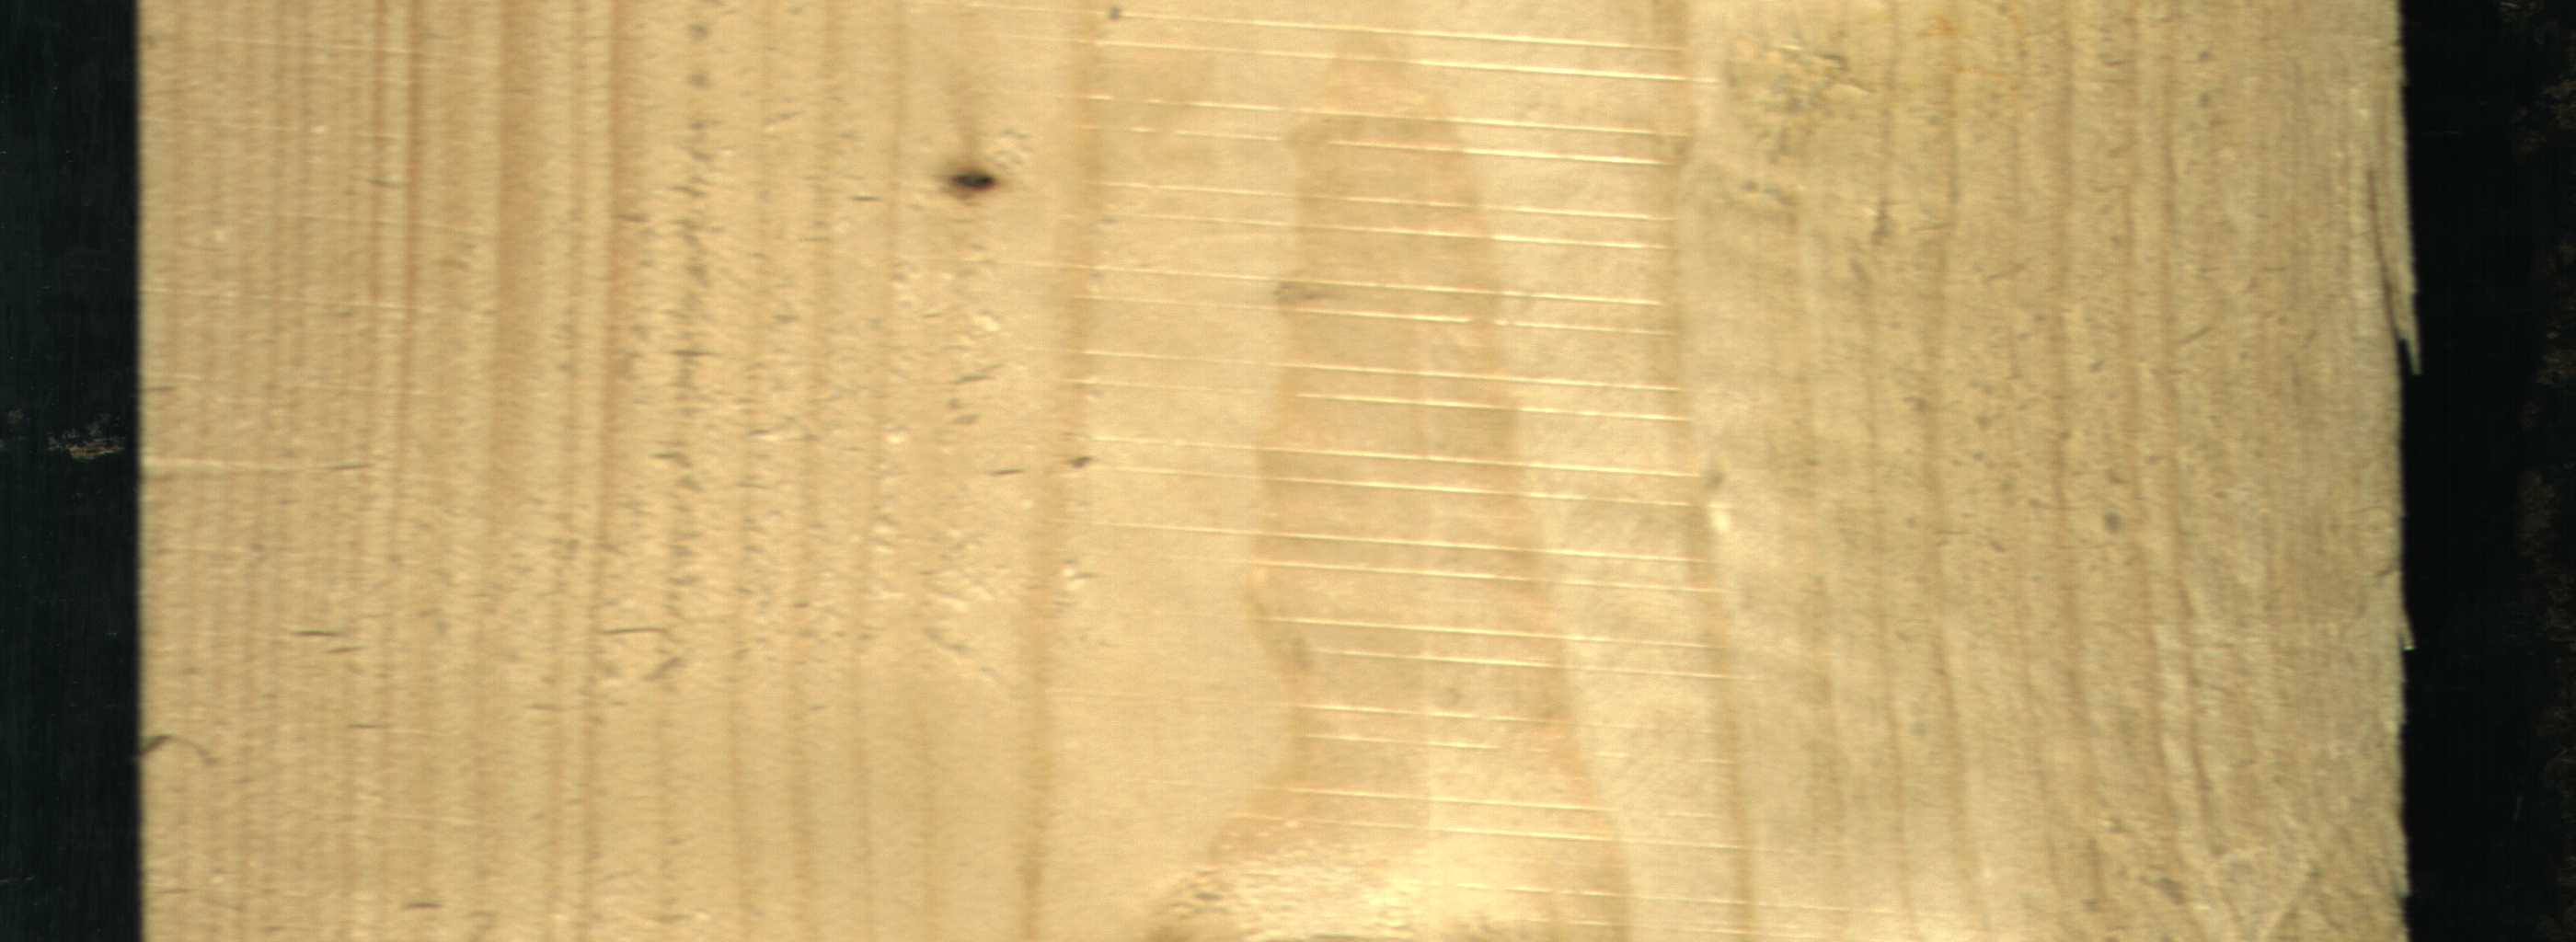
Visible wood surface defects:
Live_Knot